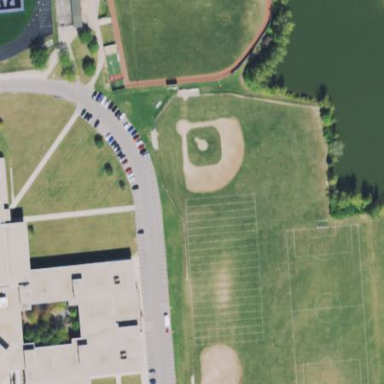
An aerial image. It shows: Softball pitch for leisure land activities.